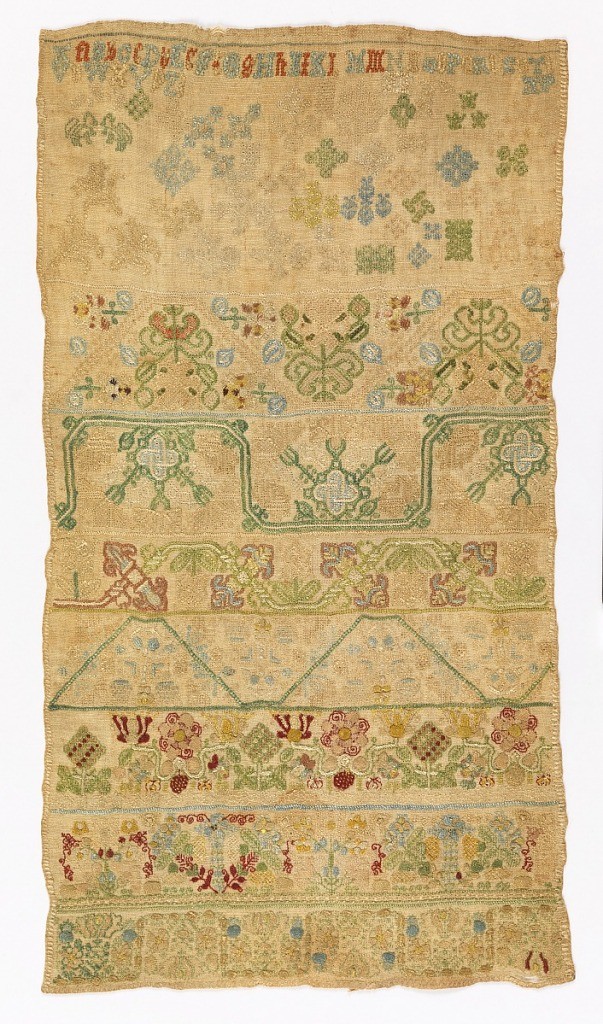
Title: Sampler
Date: mid-17th century
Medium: silk embroidery on linen foundation Technique: embroidered in buttonhole, eyelet, herringbone, chain, running, double running, fern, cross and detached looping stitches on plain weave foundation
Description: Bands of pattern with alphabet at top